Interaction volume radius: 5 \u00c5
Interaction volume height: 15 \u00c5
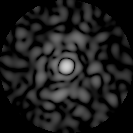
Disorder parameter: 0.8607